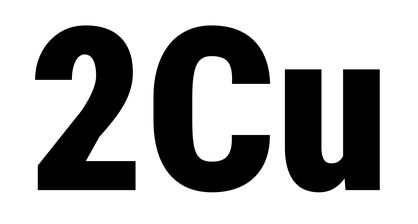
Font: Roboto_Condensed_Black